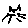
Label: cat